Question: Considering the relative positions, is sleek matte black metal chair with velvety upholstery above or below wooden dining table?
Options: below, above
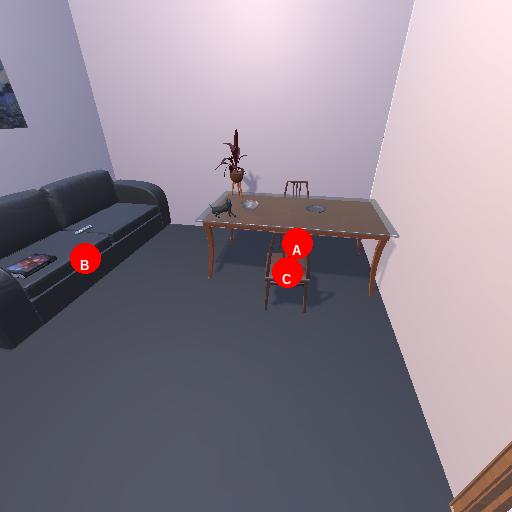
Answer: below